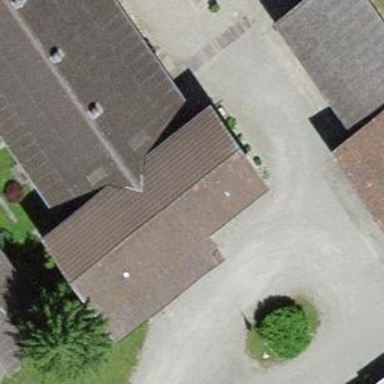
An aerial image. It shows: Barn.